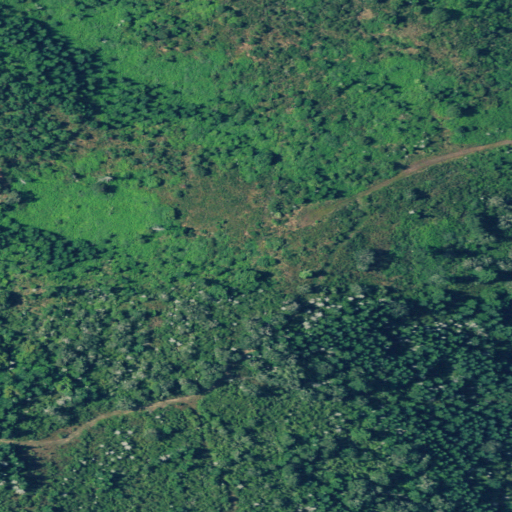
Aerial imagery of ridge(s) in Oregon named Hall Ridge containing evergreen forest and shrub